A bearing vibration time series has been folded into this square grayscale image, one row per segment of consecutive samples. What is the most likely bearing condition (normal, inner_race, outer_race, ball)?
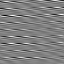
Answer: outer_race